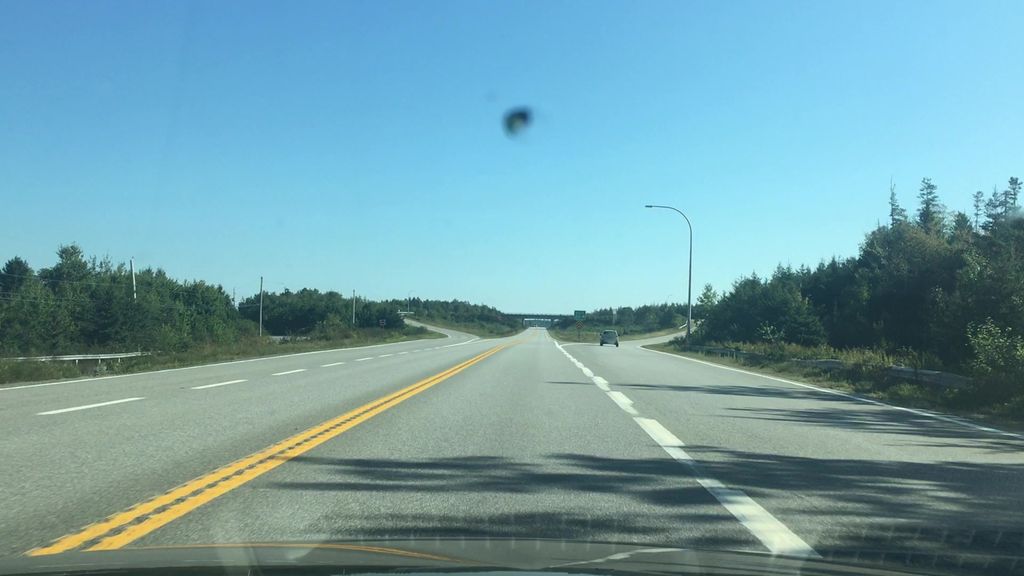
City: halifax